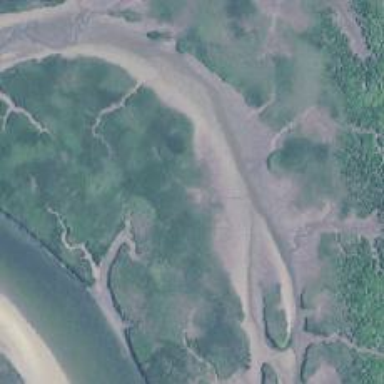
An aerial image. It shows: Tidal feature is present in the image.